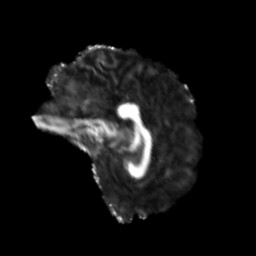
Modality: FA
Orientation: sagittal
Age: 42
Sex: male
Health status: healthy
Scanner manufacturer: siemens
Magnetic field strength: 3 T
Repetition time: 3.6 s
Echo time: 0.0964 s